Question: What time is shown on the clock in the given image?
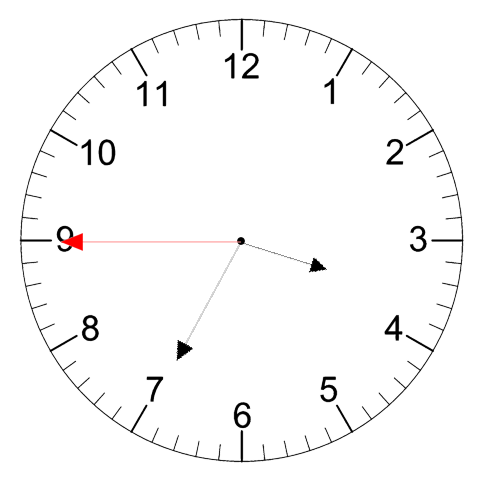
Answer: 03:34:45